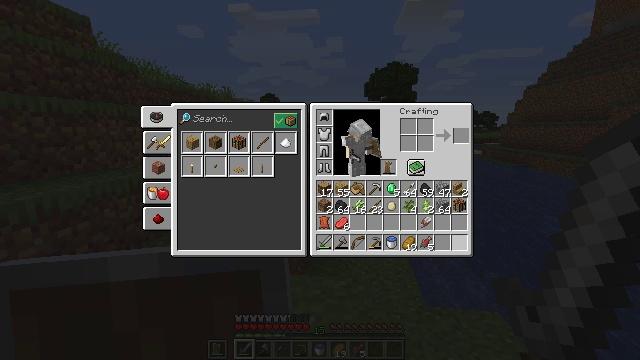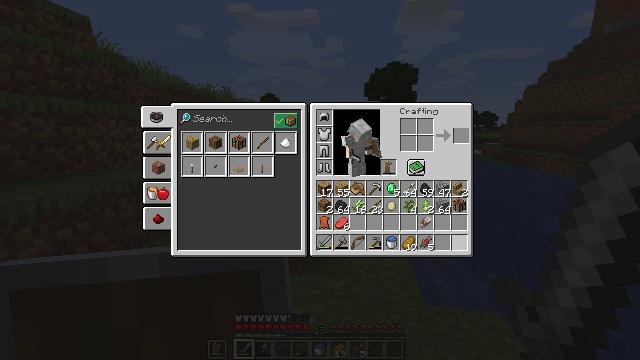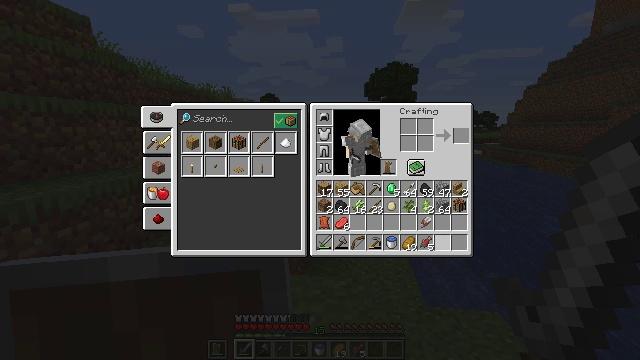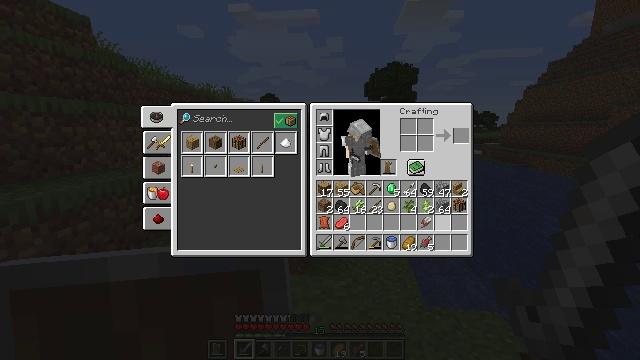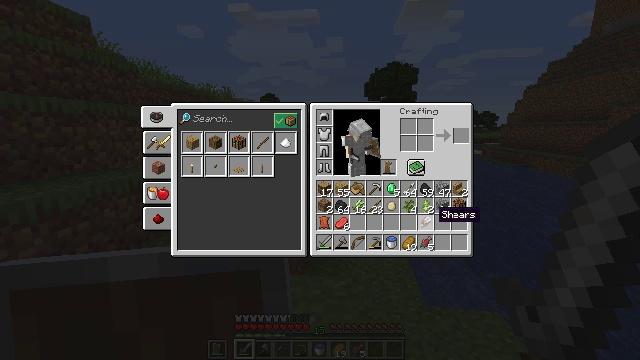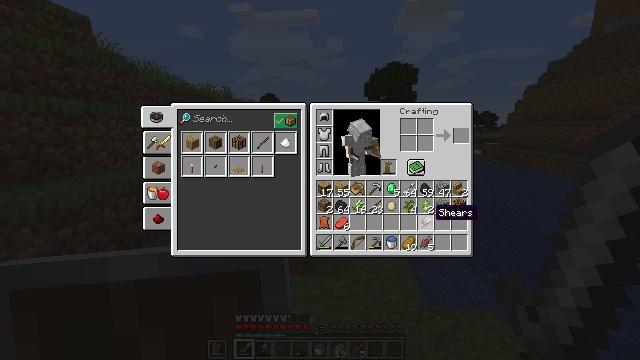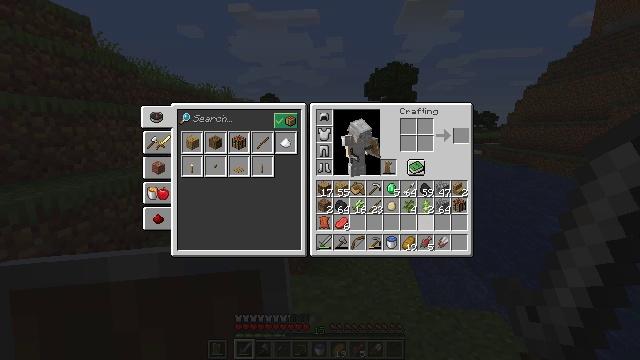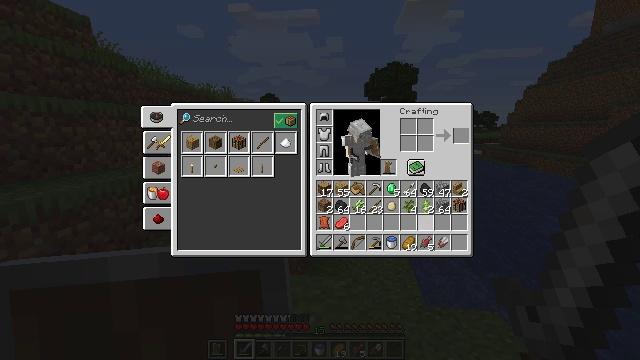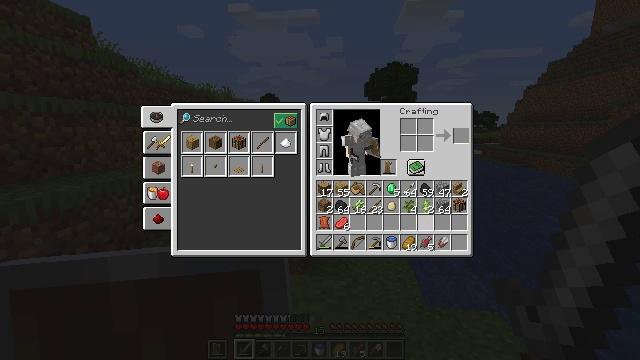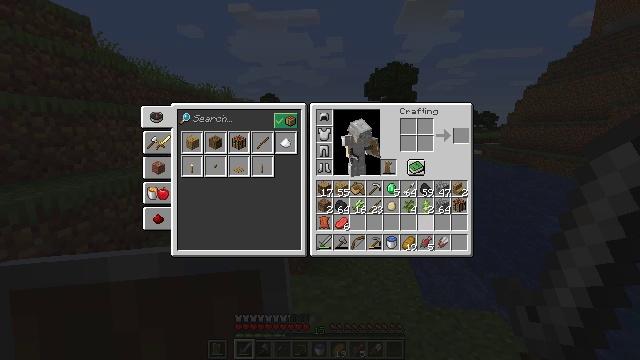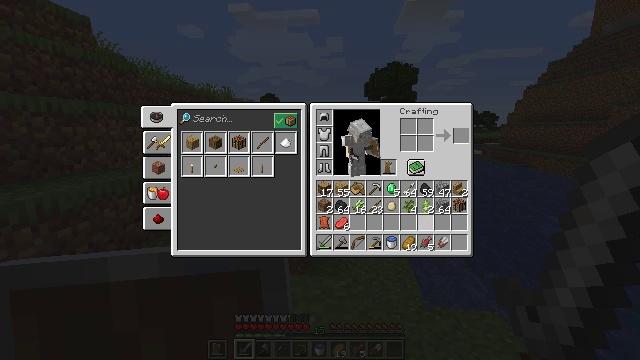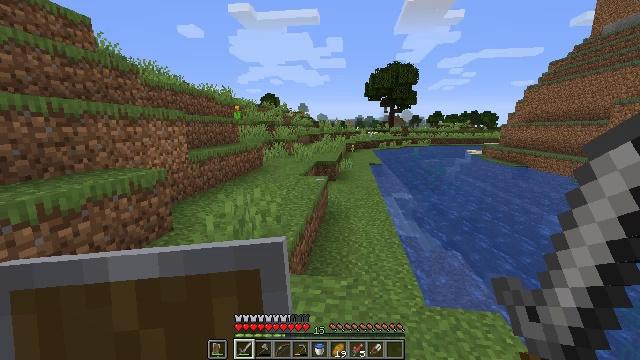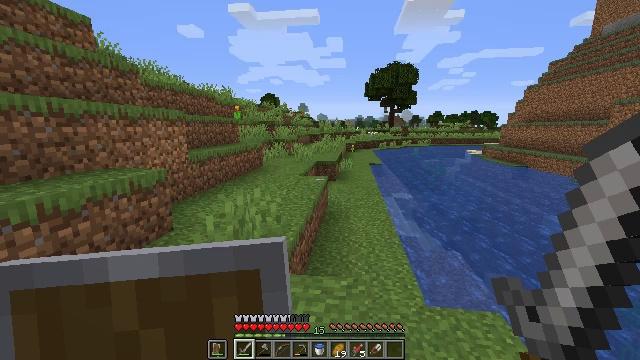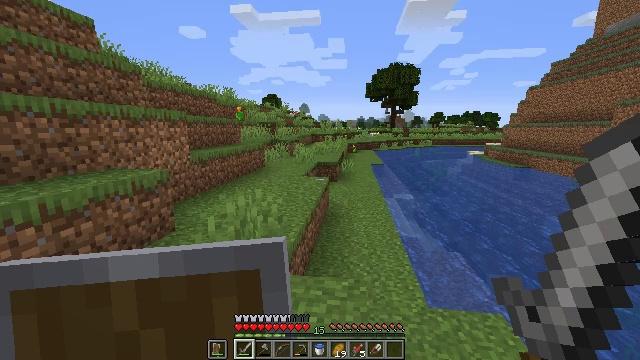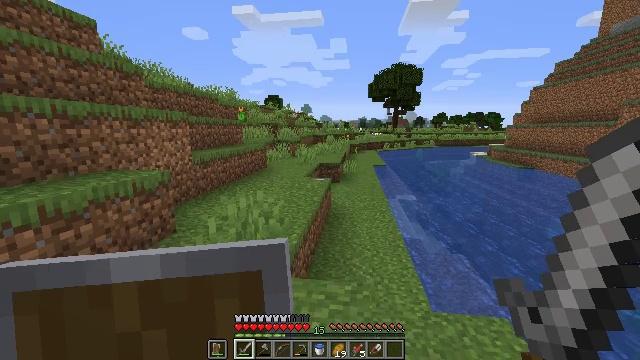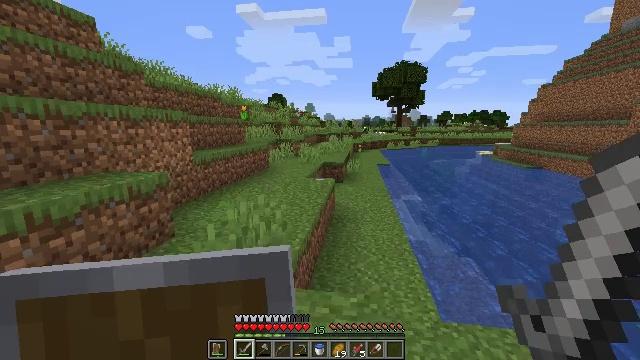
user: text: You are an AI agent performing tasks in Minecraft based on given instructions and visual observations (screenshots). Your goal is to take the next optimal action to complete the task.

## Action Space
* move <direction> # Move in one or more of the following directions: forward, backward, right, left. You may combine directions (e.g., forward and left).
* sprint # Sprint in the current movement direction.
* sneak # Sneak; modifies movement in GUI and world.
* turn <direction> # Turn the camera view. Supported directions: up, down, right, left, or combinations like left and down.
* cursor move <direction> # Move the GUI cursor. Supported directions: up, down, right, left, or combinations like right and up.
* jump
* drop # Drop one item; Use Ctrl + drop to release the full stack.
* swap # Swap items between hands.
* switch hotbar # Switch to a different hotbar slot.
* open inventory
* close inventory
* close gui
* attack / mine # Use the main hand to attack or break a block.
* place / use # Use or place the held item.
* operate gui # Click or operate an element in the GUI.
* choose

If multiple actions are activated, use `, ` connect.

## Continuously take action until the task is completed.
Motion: motion action
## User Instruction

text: Break the orange tulip to gather it.
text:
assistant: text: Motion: sneak
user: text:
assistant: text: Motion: sneak
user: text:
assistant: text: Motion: sneak, turn left and up
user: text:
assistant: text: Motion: sneak
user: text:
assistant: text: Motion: sneak
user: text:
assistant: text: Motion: sneak, attack / mine
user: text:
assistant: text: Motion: sneak, attack / mine
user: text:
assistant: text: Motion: sneak
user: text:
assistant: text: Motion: no_op
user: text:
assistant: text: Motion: no_op
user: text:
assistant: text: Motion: no_op
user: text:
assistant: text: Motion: no_op
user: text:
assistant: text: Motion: no_op
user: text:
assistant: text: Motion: move forward
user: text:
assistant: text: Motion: move forward
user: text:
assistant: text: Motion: move forward, sprint
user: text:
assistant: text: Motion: move forward, sprint
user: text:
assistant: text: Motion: move forward, sprint
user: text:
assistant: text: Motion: move forward, turn left
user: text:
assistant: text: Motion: move forward, turn left
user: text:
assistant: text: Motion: move forward, turn left and up
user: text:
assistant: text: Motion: move forward, turn left and up
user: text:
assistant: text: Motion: move forward
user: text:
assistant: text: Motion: move forward
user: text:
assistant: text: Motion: move forward
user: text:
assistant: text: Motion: move forward
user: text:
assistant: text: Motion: move forward
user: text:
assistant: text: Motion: move forward, turn right and up
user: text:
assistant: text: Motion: move forward
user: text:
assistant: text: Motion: move forward